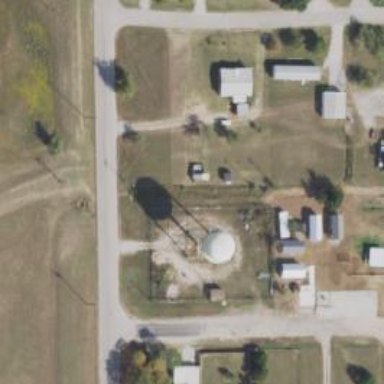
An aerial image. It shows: Water tower that is man-made.